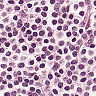
Metastatic tissue present: no